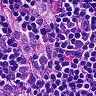
Metastatic tissue present: no